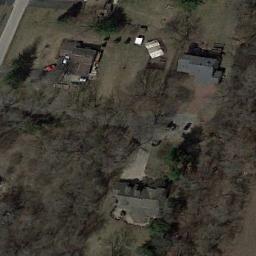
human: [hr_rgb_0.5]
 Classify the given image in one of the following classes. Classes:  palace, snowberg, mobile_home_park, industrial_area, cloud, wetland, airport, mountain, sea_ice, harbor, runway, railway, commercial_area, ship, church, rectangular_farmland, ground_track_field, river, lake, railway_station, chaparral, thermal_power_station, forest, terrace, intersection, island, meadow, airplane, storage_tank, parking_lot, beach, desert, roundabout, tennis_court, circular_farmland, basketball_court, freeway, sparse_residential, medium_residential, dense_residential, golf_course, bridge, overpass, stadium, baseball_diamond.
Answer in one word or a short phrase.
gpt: sparse_residential